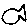
Label: fish